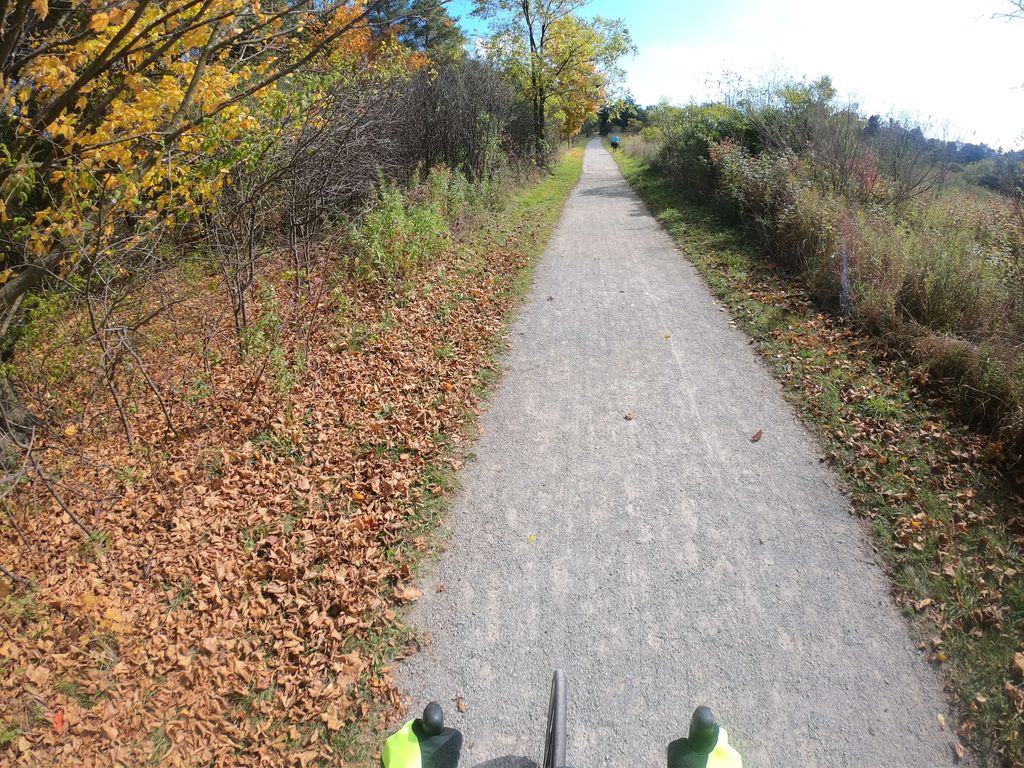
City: kitchener-waterloo